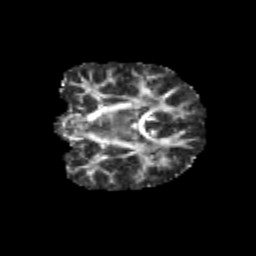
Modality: FA
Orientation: coronal
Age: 12
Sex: female
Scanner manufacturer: siemens
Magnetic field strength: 3 T
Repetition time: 3.8 s
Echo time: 0.07 s